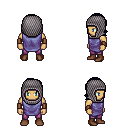
a pixel art fantasy rpg character, male body template, human, tanned skin, chain tabard jacket, magenta pants, raven long bangs hairstyle, chain hood, leather bracers, brown shoes, four views (front, back, left, right), 2x2 character sprite sheet, small pixel art, hard edges, no anti-aliasing